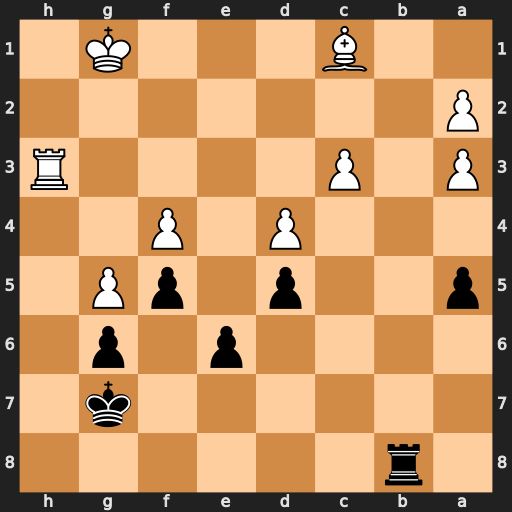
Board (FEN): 1r6/6k1/4p1p1/p2p1pP1/3P1P2/P1P4R/P7/2B3K1
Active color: b
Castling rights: -
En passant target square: -
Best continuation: Rb1 Kf2 Rxc1